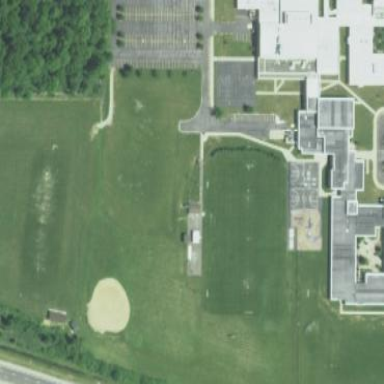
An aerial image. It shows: School.